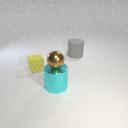
large cyan metal cylinder to the left of large gray rubber cylinder